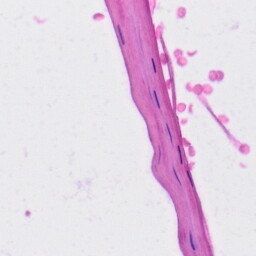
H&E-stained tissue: Skin